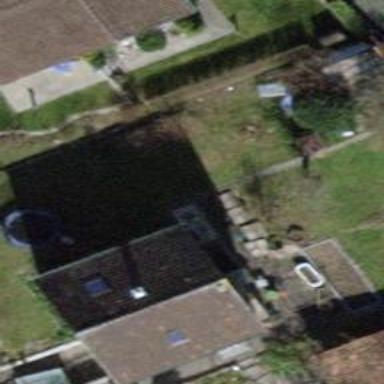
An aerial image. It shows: House with gabled and pitched roof.